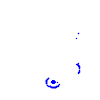
Particle: kaon